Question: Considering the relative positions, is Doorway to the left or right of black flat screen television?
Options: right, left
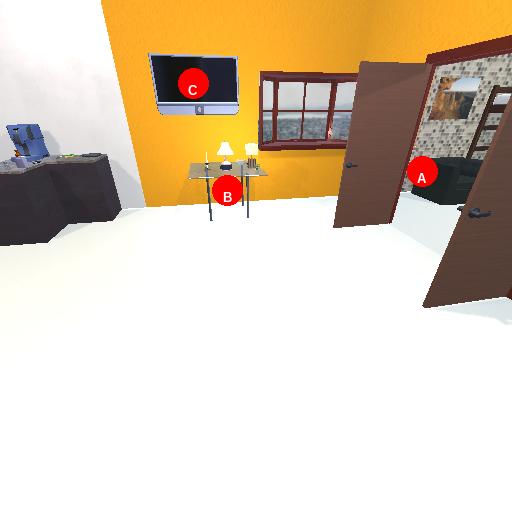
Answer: right